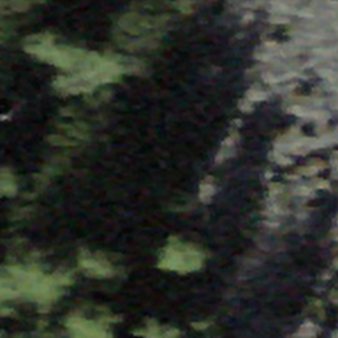
Label: other